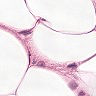
Metastatic tissue present: no